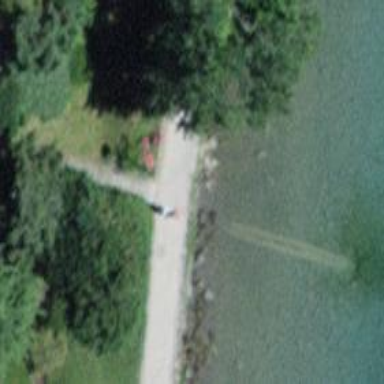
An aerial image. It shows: Footway with concrete surface.